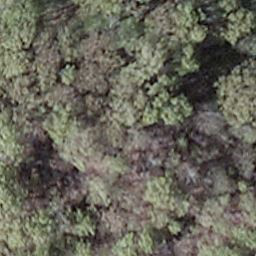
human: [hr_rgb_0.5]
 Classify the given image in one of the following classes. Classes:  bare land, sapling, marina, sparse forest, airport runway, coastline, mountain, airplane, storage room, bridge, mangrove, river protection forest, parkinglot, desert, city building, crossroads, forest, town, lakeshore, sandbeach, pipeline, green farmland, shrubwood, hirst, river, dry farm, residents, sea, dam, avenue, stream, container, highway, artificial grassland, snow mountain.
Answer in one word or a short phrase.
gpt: shrubwood